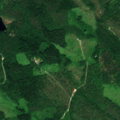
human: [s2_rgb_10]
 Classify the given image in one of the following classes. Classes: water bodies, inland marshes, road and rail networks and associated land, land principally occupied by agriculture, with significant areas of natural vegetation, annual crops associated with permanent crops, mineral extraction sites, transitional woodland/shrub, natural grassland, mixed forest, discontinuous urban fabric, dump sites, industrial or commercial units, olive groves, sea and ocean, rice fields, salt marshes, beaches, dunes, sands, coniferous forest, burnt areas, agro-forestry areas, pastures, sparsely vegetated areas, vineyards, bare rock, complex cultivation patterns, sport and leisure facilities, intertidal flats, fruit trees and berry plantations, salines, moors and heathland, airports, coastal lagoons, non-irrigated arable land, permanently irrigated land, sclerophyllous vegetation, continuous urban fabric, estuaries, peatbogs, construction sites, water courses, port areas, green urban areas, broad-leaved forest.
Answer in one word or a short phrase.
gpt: coniferous forest, mixed forest